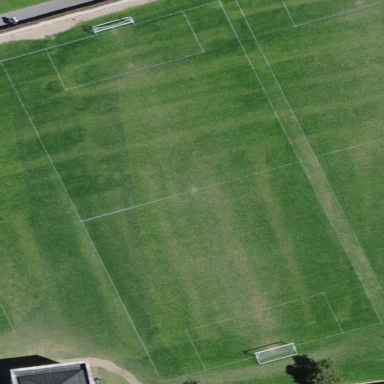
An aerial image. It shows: Soccer pitch for leisureland activities.